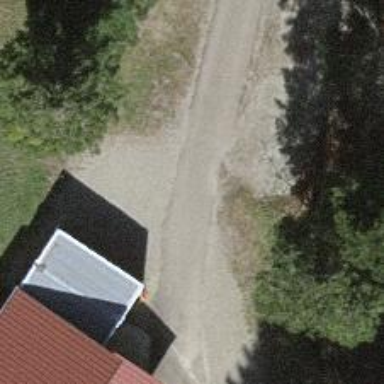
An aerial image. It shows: Unpaved service road.